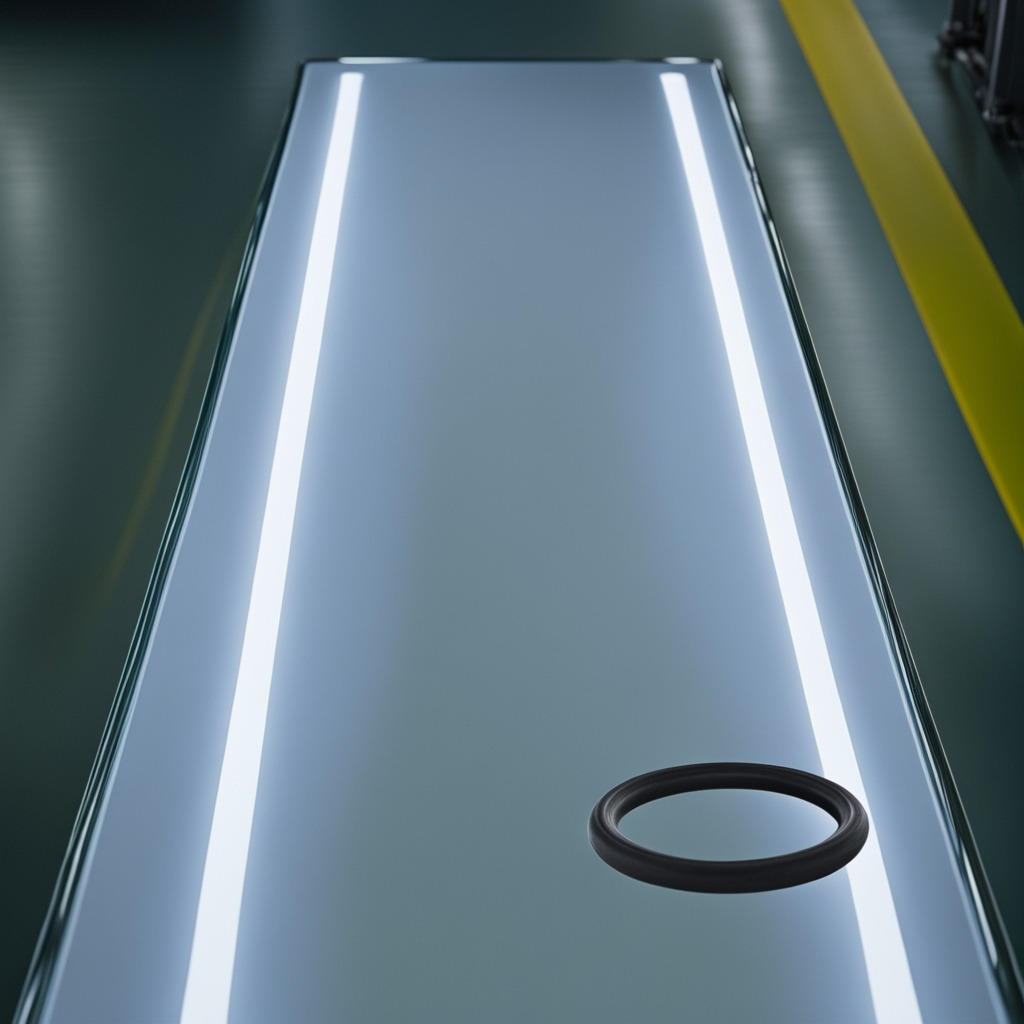
A rubber O-ring is lying on a table in the ship maintenance bay.